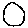
Label: circle